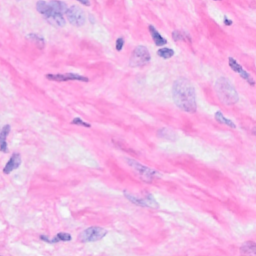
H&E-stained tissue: Breast